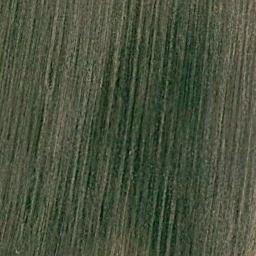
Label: meadow